Question: I am trying to get an array of PFObjects, '[PFObject]', from Parse and seeing the issue below. What am I missing?
Error is
'''
func loadData() {
rooms = [PFObject]()
users = [PFUser] ()
self.tableView.reloadData()
let pred = NSPredicate(format: "user1 = %@ OR user2 = %@", PFUser.currentUser()!, PFUser.currentUser()!)
let roomQuery = PFQuery(className: "Rooms", predicate: pred)
//gives us all the information - includeKey all columns for the user class itself
roomQuery.includeKey("user1")
roomQuery.includeKey("user2")
roomQuery.findObjectsInBackgroundWithTarget{ (results: [AnyObject]!, error: NSError!) -> Void in
if error == nil {
self.rooms = results as [PFObject]
for room in self.rooms {
let user1 = room.objectForKey("user1") as PFUser
let user2 = room.objectForKey("user2") as PFUser
if user1.objectId != PFUser.currentUser() {
self.users.append(user1)
}
if user2.objectId != PFUser.currentUser() {
self.users.append(user2)
}
}
self.tableView.reloadData()
}
}
}
'''
Error:

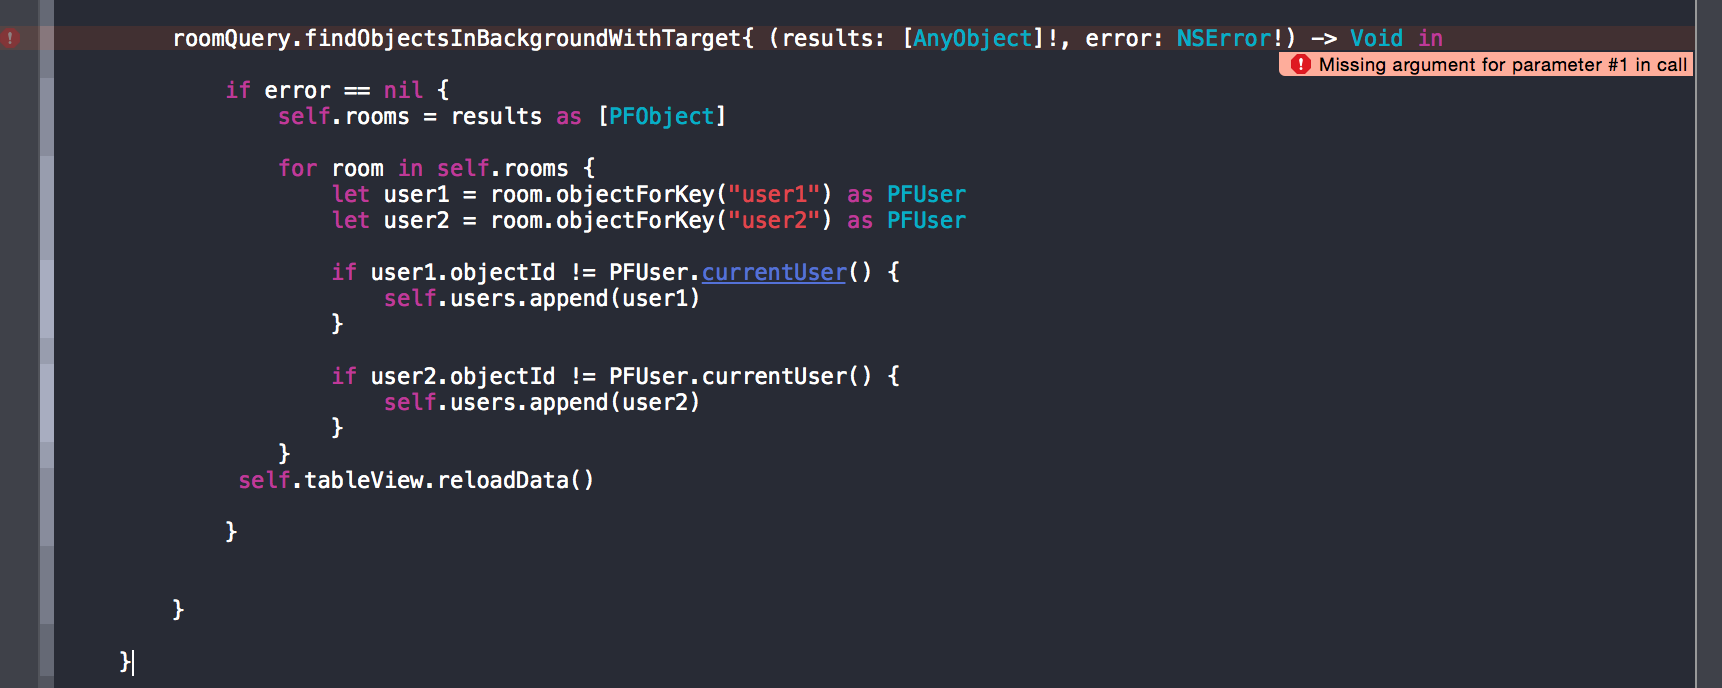
Answer: It seems that you want to handle the response with a block but you decided to use 'findObjectsInBackgroundWithTarget'. You should go with <URL>. So you should be having something like this:
'''
roomQuery.findObjectsInBackgroundWithBlock {(objects: [AnyObject]?, error: NSError?) -> Void in
'''